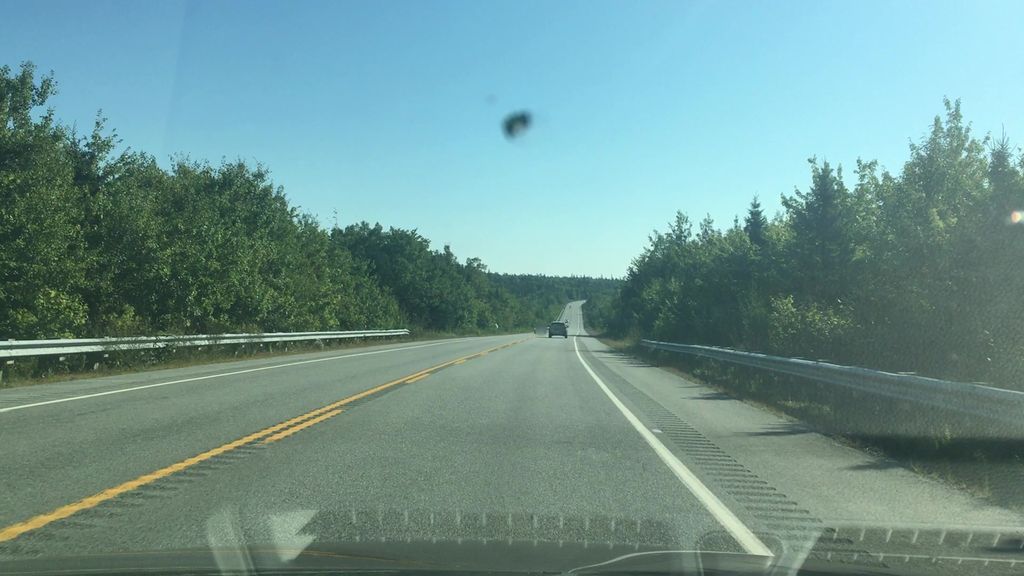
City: halifax